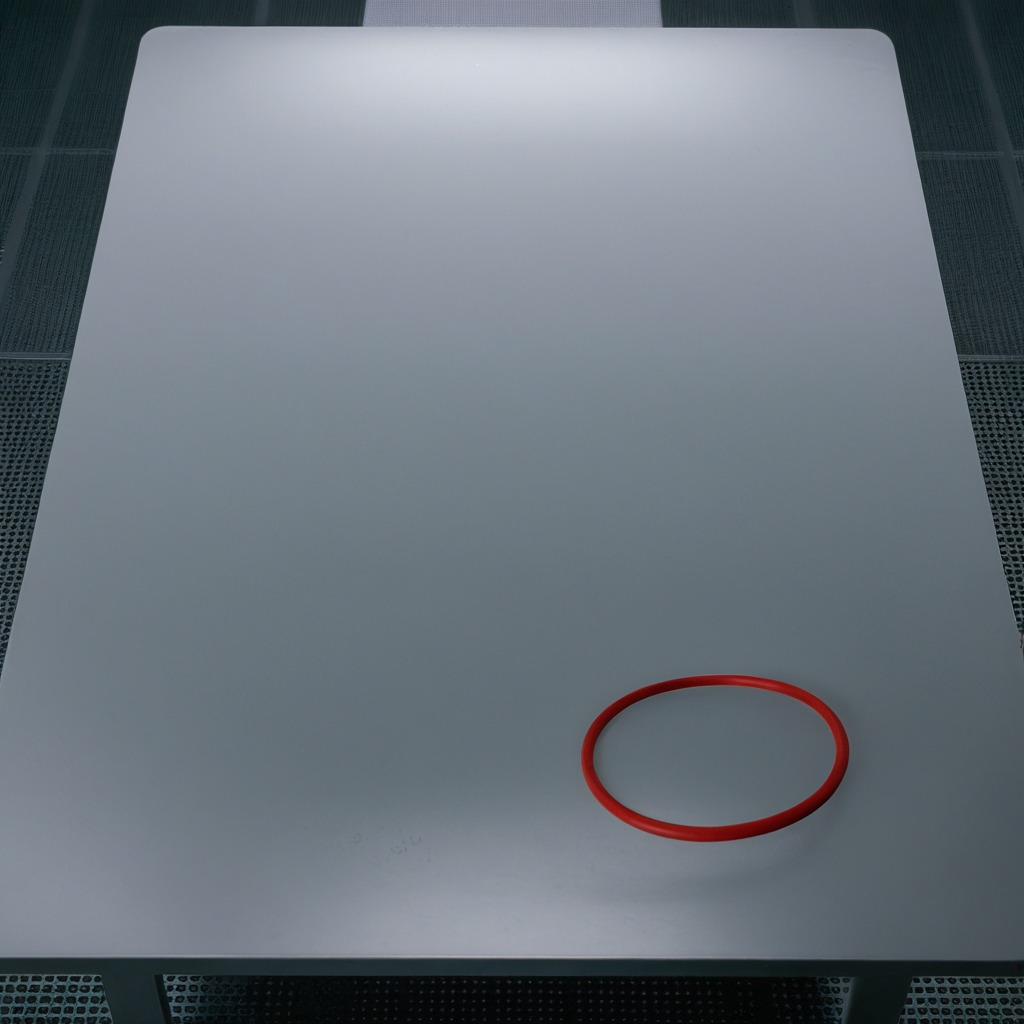
A rubber O-ring lying on the clean empty table in a railway signal maintenance room lit by harsh overhead fluorescents photorealistic surface textures crisp shadows high dynamic range